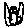
Label: bird